Aerial crown-view tile of a tropical tree (Barro Colorado Island, Panama), acquired 20250317:
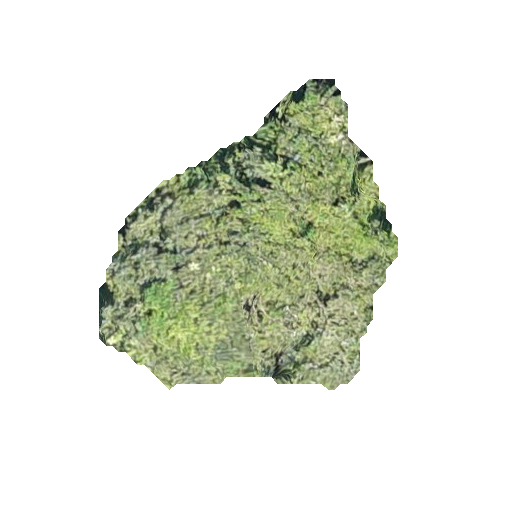
Species: Luehea seemannii
GBIF accepted scientific name: Luehea seemannii
Crown area: 91.783 m²